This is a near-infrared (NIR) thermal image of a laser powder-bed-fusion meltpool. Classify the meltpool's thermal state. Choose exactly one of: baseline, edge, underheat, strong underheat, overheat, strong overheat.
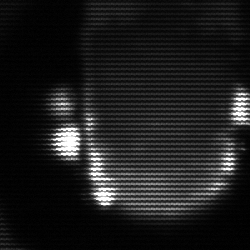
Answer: baseline